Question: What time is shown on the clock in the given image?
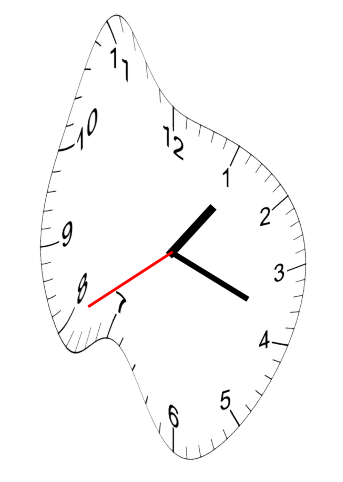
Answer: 01:18:40